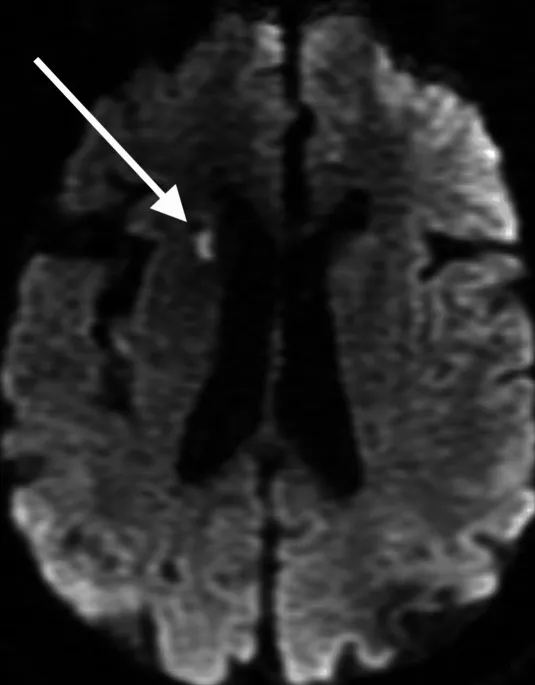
Diffusion-weighted T2 MRI showing infarct. The arrow in this MRI scan points to an acute to subacute lacunar infarction in the right head of the caudate nucleus. The radiologist noted no acute processes that could explain the patient's encephalopathy.
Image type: radiology (mri)